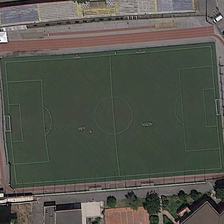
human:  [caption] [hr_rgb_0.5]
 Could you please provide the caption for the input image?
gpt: there are some cars parked around the playground .

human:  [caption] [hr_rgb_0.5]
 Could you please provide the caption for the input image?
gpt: there is a row of spectators around the playground .

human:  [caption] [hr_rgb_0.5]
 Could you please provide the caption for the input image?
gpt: there are some cars parked around the playground .

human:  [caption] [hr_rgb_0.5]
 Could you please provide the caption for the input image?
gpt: there is a row of spectators around the playground .

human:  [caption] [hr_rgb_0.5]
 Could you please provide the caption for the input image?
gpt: there are some cars parked around the playground .